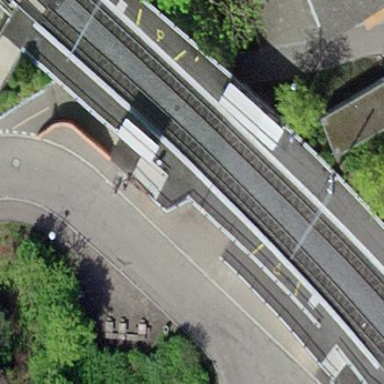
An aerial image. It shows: Platform for public transport with shelter. The platform is for railway use.